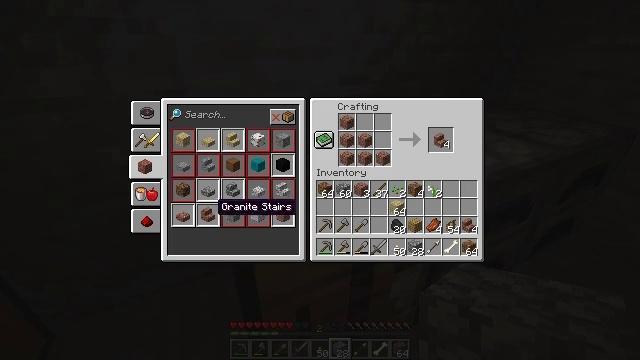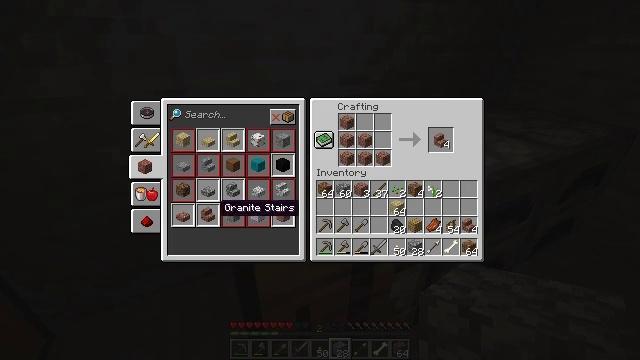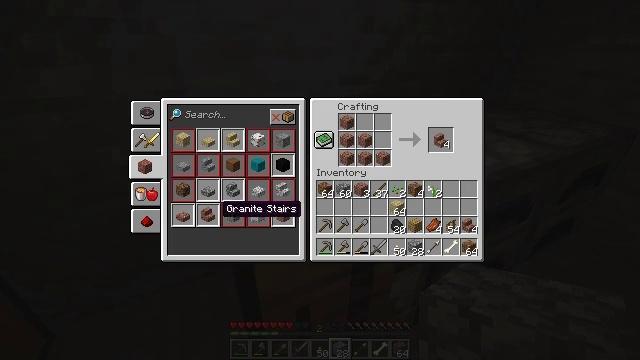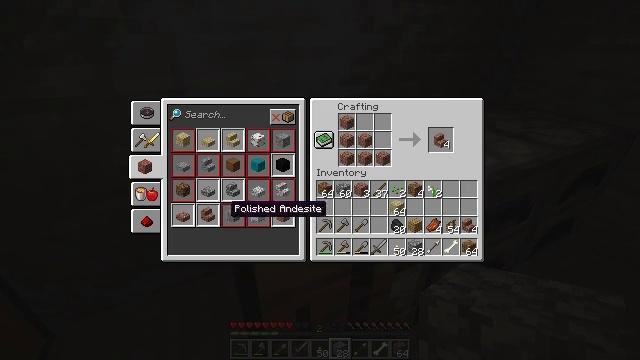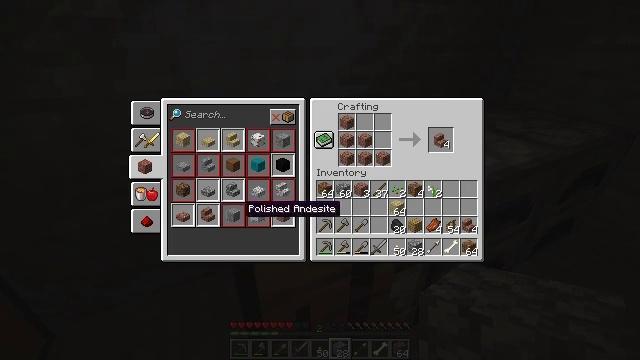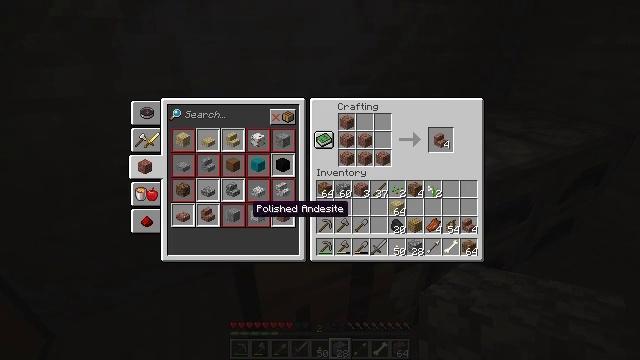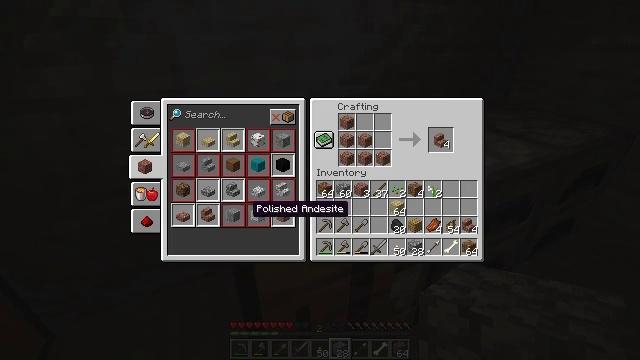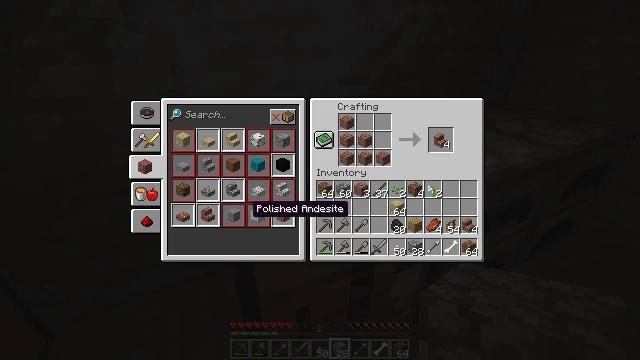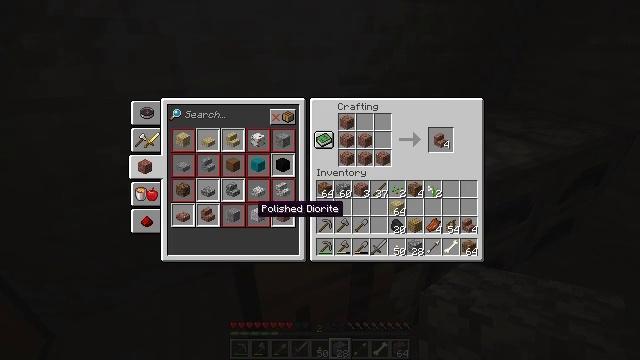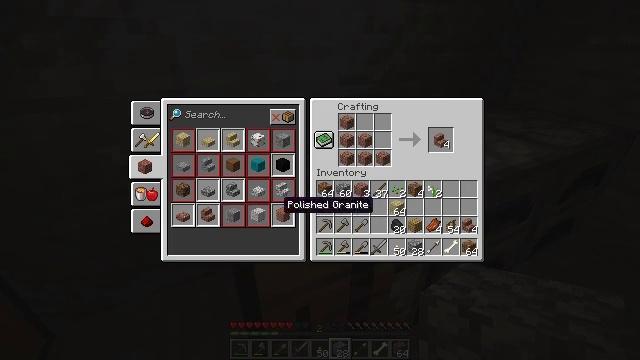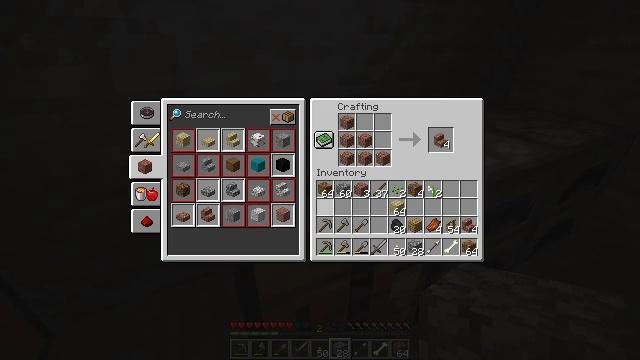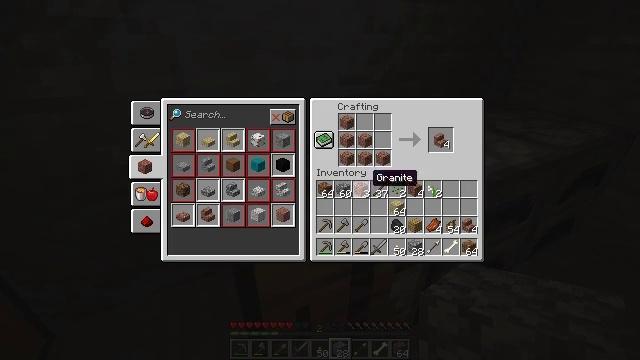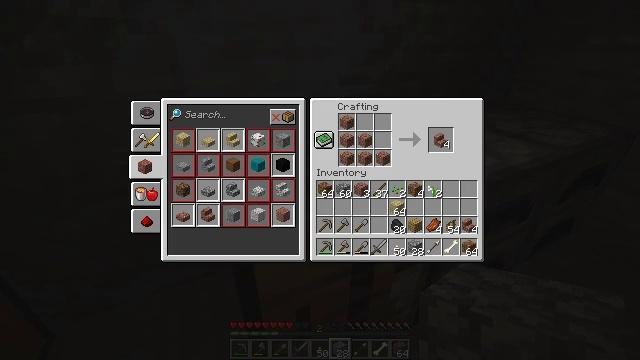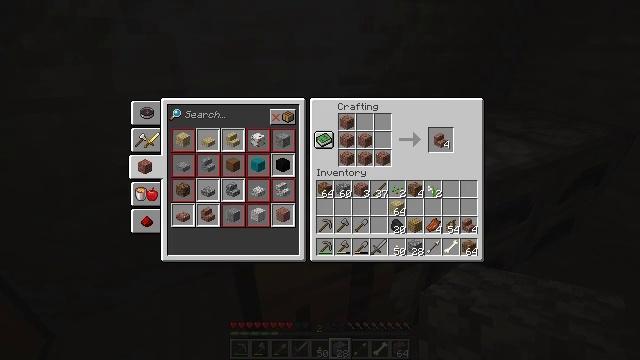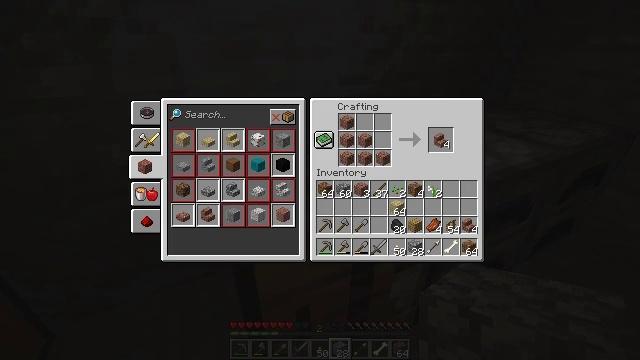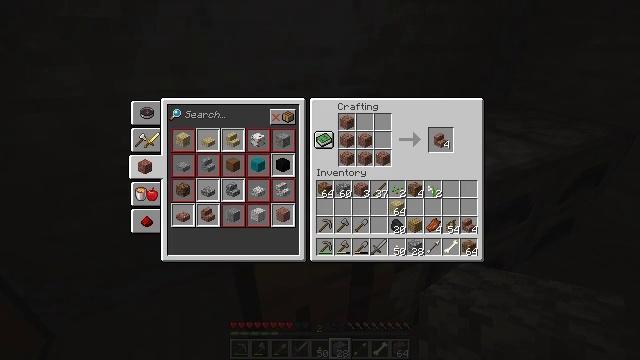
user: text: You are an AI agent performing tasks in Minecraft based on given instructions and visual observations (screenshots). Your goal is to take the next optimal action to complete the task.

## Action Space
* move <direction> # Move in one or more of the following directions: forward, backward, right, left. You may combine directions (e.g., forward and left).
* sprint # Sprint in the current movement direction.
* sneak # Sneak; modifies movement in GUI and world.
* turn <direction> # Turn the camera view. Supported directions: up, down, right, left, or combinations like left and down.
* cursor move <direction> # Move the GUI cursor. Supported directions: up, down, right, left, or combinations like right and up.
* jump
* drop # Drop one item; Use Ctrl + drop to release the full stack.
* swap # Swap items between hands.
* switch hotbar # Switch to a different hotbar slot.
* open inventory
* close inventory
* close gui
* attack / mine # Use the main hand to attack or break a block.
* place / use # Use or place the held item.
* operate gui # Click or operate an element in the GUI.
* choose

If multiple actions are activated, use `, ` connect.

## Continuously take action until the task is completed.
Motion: motion action
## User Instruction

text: Craft granite stairs using granite blocks.
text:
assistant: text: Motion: no_op
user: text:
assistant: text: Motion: no_op
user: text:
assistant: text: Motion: cursor move right
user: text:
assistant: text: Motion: cursor move right
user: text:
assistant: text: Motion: cursor move right
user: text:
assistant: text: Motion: no_op
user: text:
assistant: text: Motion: no_op
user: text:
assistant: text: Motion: no_op
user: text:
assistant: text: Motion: cursor move right
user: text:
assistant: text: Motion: cursor move right and up
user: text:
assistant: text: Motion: cursor move right and up
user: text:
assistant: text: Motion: cursor move right and up
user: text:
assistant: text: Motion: cursor move right and up
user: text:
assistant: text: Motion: cursor move right and up
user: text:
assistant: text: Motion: no_op
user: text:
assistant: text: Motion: no_op
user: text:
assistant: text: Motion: no_op
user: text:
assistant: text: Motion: no_op
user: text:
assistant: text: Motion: no_op
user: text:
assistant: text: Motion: no_op
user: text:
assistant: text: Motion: no_op
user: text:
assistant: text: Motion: no_op
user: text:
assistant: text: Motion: sneak
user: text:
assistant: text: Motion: sneak
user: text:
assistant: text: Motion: sneak
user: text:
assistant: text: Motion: sneak, choose
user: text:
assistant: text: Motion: sneak, choose
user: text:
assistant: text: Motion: sneak
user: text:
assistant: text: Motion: sneak
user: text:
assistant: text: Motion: no_op